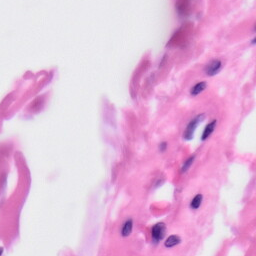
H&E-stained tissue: Skin